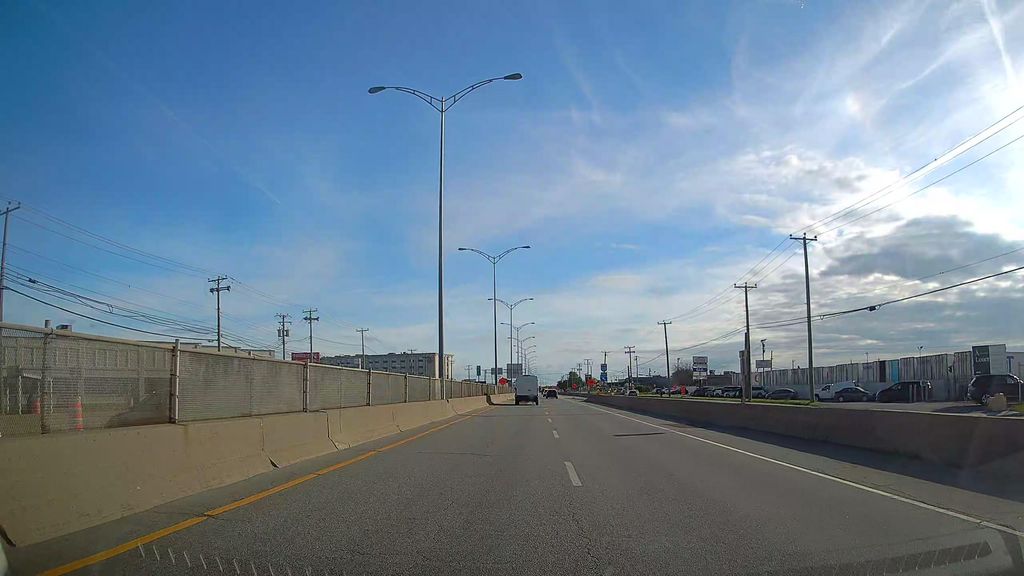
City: montreal